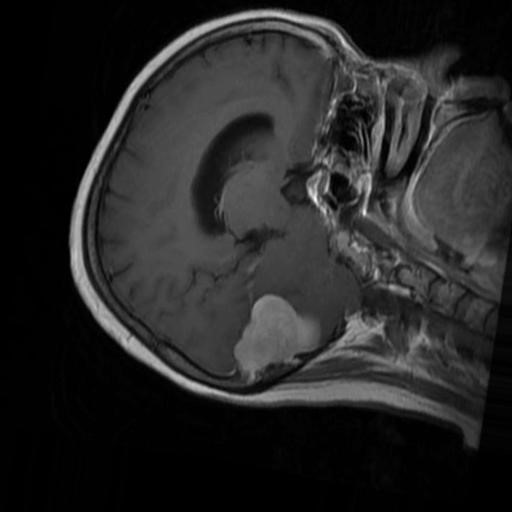
Label: brain_menin